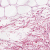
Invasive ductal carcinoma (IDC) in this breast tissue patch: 0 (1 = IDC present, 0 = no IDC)